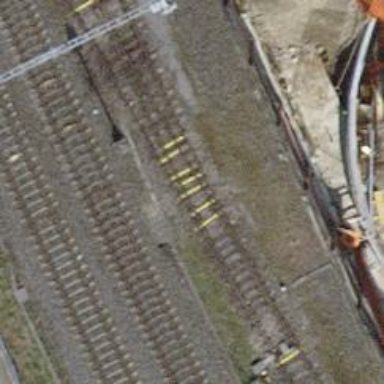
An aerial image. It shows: Single-track spur railway line.